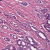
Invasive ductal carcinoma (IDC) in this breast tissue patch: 1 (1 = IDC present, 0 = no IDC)